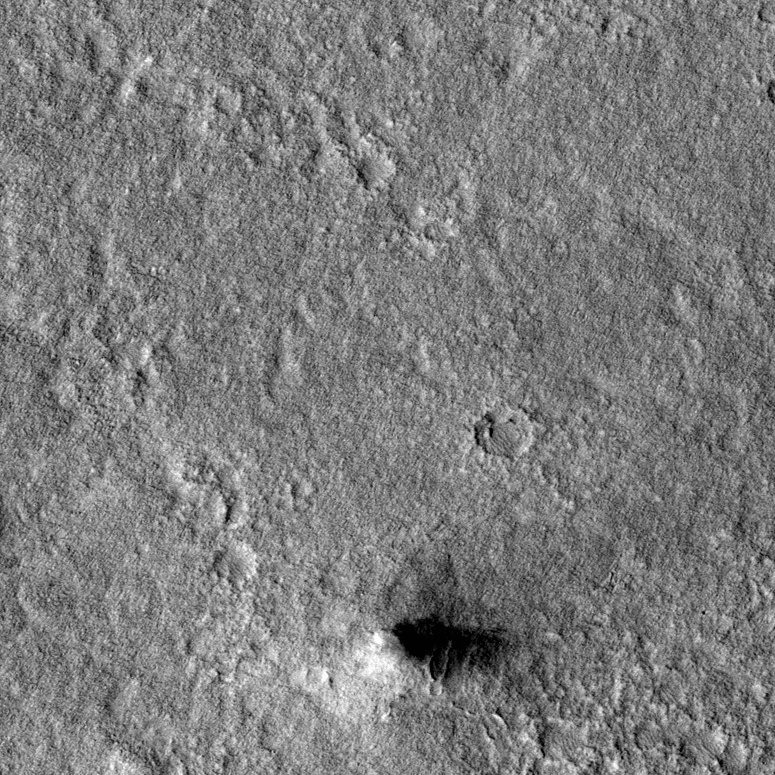
Label: dustdevil